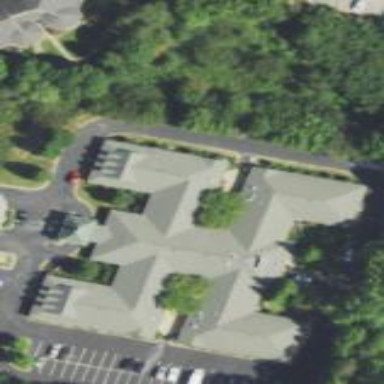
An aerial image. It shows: Nursing home building.